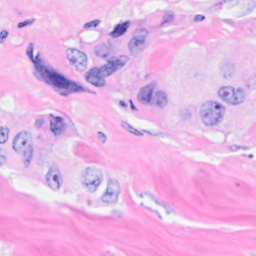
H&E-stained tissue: Breast